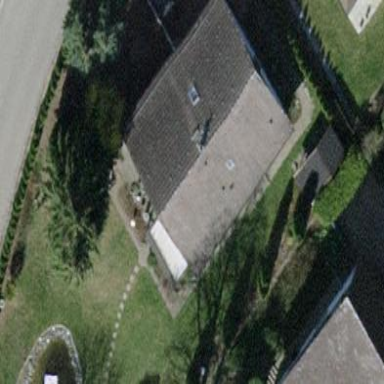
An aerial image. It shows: Detached building.